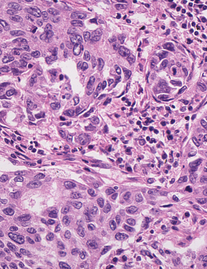
Tumor epithelial tissue: yes
Tumor-associated stroma tissue: yes
Normal tissue: no